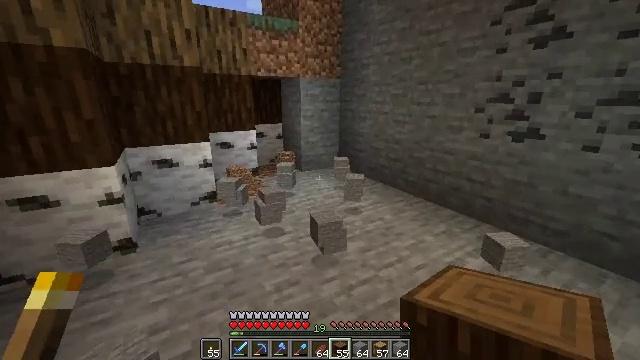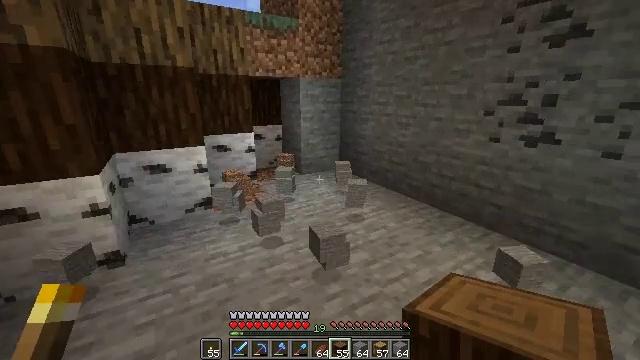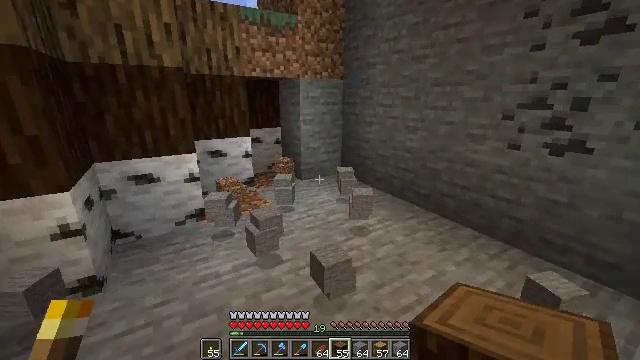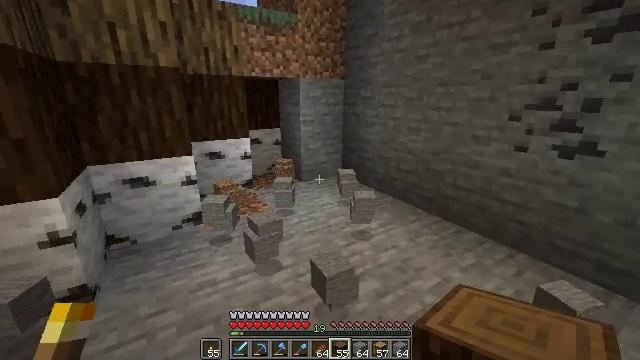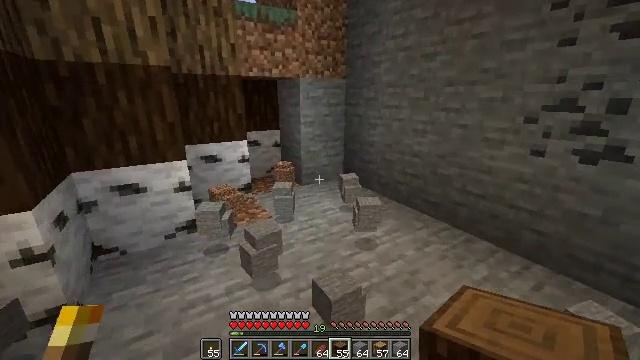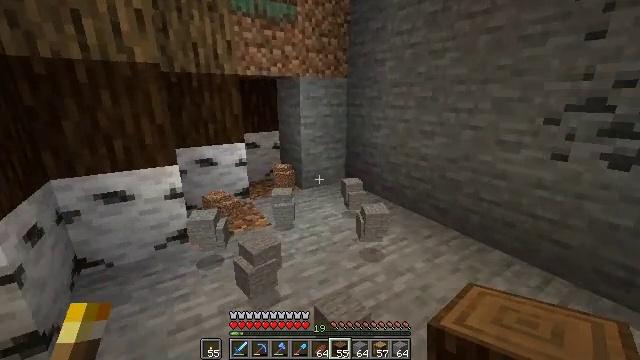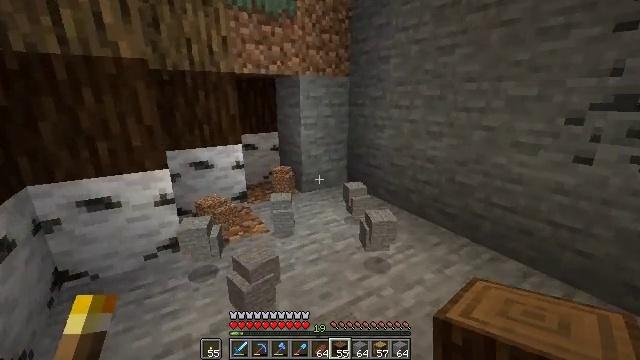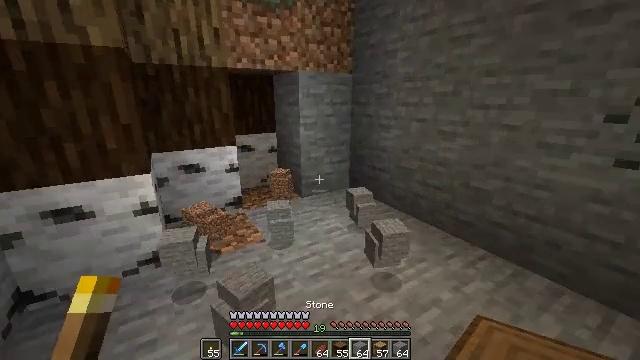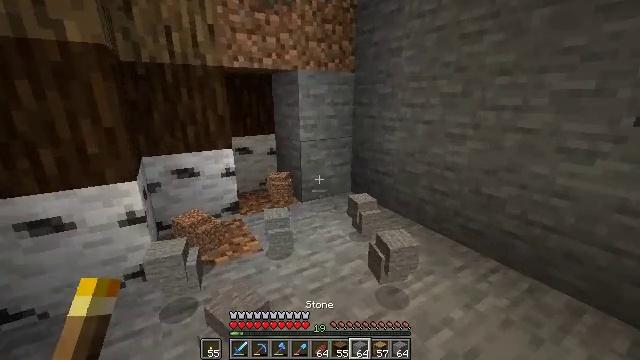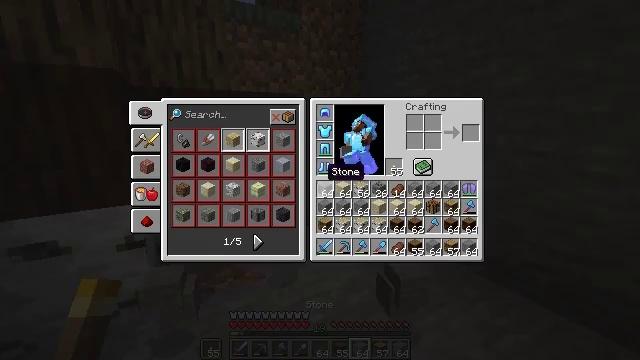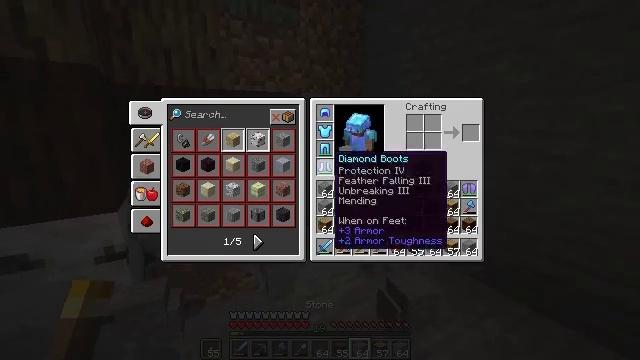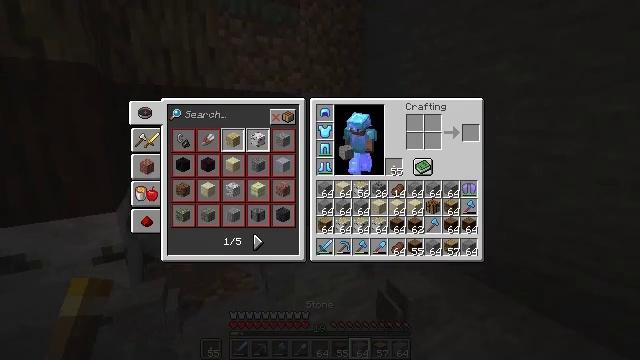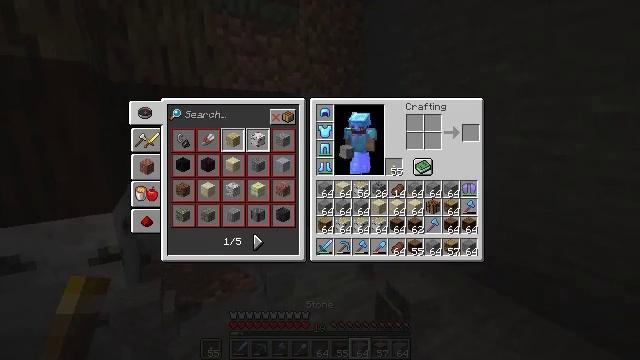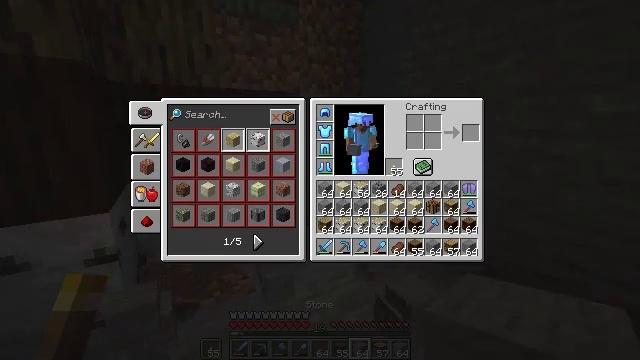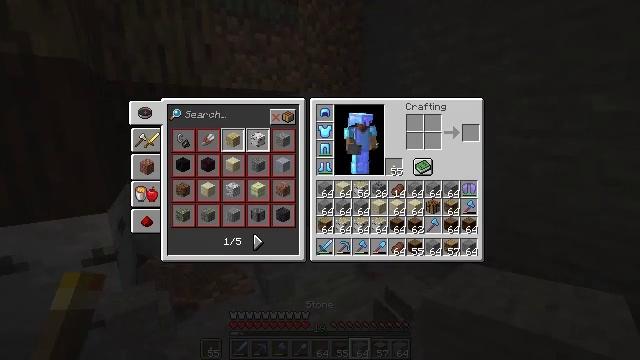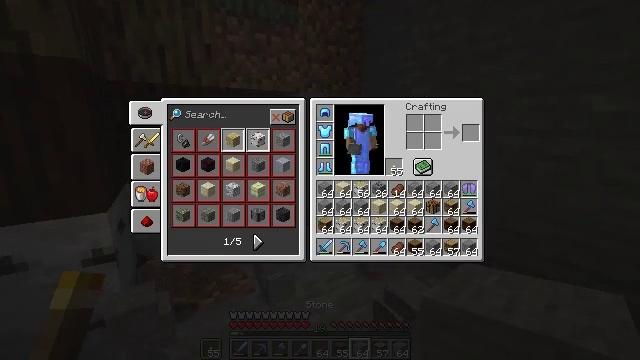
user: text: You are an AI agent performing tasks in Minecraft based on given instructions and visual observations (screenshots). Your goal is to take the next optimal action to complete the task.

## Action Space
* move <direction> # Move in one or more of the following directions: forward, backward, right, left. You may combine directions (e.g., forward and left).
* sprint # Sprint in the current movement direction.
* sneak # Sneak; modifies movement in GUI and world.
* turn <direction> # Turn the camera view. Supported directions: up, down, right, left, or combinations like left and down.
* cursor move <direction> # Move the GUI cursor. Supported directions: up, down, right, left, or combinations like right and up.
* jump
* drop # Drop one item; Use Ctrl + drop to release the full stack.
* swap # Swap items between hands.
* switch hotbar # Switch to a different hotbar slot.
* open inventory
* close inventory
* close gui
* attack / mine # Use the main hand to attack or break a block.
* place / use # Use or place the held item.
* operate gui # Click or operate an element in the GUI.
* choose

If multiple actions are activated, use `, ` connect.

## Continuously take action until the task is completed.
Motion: motion action
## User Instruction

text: Drop a stone.
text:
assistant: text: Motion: move forward
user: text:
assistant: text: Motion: move forward
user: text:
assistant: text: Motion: move forward
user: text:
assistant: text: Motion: move forward
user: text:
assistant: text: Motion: move forward
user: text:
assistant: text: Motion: move forward
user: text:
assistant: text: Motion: move forward
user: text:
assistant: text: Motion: move forward
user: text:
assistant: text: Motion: turn left and up, close inventory
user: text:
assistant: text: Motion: cursor move right and up, close inventory
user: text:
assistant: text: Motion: cursor move right and up, close inventory
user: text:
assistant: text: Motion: cursor move right and up, open gui
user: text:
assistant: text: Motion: cursor move right
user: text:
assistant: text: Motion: no_op
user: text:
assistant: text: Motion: cursor move right and down
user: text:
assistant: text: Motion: cursor move left and down
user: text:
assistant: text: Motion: cursor move left
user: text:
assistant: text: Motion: cursor move left
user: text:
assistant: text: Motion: no_op
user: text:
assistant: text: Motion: cursor move left
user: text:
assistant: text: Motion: cursor move left
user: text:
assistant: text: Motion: no_op
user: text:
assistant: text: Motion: no_op
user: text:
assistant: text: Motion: no_op
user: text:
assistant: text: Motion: no_op
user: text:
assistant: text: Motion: no_op
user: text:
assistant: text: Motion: cursor move left
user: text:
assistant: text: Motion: no_op
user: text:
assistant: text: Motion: no_op
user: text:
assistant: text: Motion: no_op